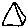
Label: triangle